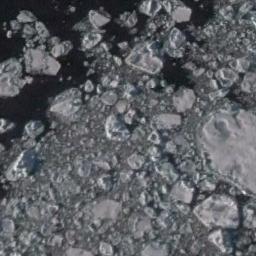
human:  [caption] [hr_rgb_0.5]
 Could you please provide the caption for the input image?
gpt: The sea is surrounded by sea ice .

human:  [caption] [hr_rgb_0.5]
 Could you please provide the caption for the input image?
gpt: A lot of sea ice of different sizes and thickness gathers together but some pieces of sea ice still float in the deep blue sea .

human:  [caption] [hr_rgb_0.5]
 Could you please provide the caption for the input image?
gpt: Countless ice cubes of various sizes are tightly connected into a large piece floating on the deep blue sea and covering the sea .

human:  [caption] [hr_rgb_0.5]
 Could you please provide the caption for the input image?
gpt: There are many ice on the deep blue sea .

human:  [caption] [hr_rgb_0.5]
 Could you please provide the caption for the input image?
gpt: There are sea ice linked into sheets .